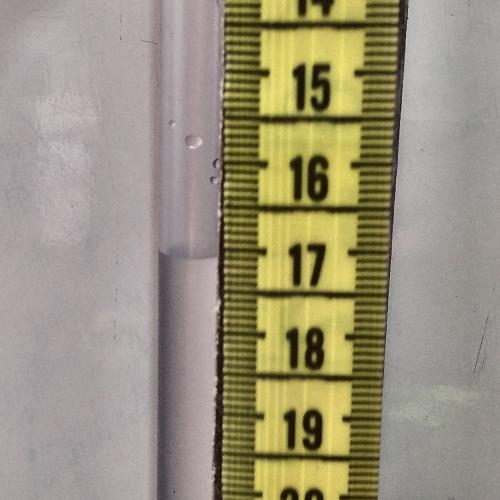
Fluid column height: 17.1 cm